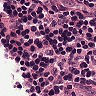
Metastatic tissue present: no